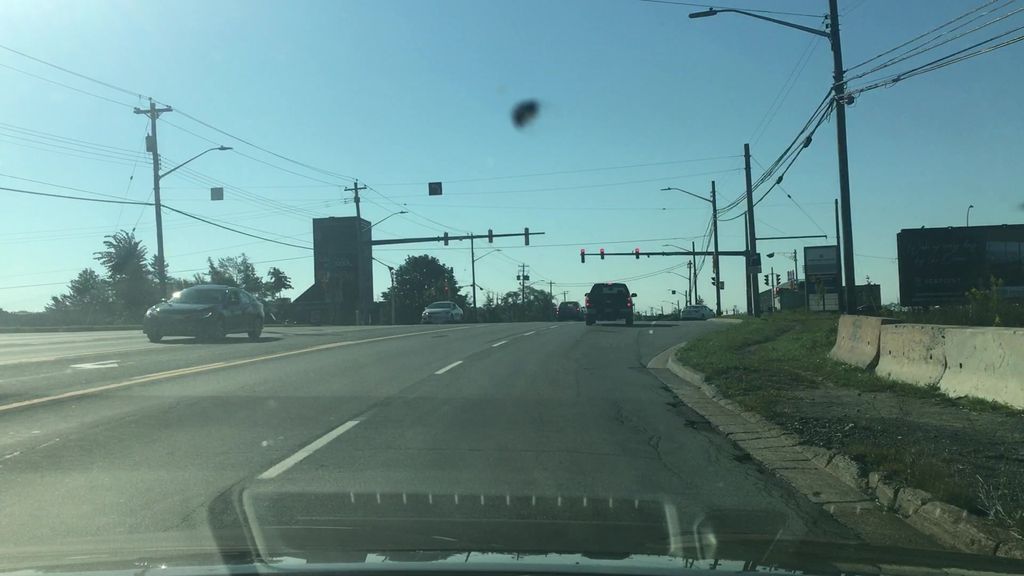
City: halifax